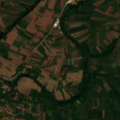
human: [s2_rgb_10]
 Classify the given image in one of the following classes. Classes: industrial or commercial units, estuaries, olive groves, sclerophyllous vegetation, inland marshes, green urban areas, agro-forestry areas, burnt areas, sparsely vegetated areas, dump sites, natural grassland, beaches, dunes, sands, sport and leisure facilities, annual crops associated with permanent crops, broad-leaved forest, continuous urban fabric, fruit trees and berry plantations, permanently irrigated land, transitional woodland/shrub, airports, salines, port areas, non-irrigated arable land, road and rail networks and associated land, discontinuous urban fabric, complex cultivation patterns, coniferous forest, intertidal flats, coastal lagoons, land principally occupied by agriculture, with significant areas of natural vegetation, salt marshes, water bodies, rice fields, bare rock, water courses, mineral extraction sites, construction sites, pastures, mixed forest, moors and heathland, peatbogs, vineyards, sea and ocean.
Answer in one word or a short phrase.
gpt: non-irrigated arable land, complex cultivation patterns, land principally occupied by agriculture, with significant areas of natural vegetation